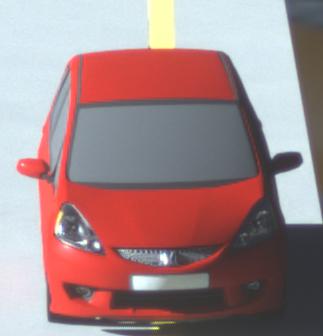
Make: Honda
Model: Jazz 1.2
Detailed model: Jazz (III) (11/08 - 04/11)
Model produced from: 2008/11
Model produced until: 2010/10
Doors: 5
Color: red
Road condition: dry road
Daytime: morning or afternoon
Contrast: high contrast